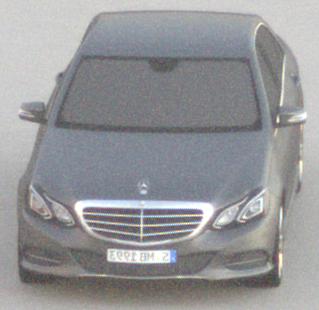
Make: Mercedes-Benz
Model: E 200
Detailed model: E-Class (212) Limousine
Model produced from: 2013/04
Model produced until: 2015/10
Doors: 4
Color: gray
Road condition: dry road
Daytime: sunrise or sunset
Contrast: low contrast